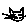
Label: cat